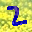
Label: 2